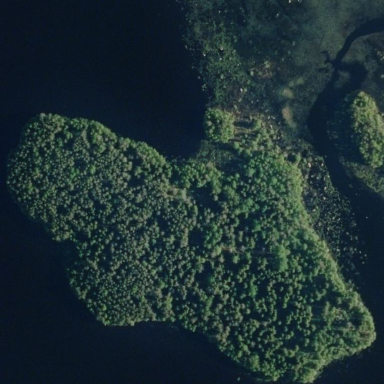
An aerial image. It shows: Islet.